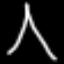
Label: The Eiffel Tower